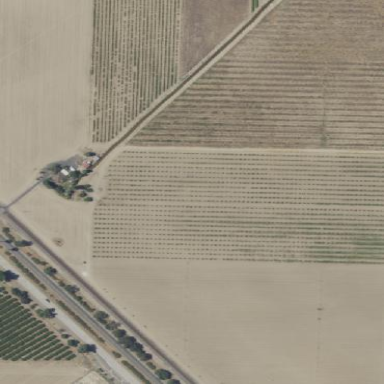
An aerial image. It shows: Vineyard.